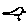
Label: bird